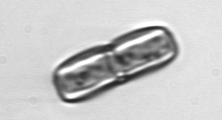
Label: Ephemera